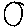
Label: circle